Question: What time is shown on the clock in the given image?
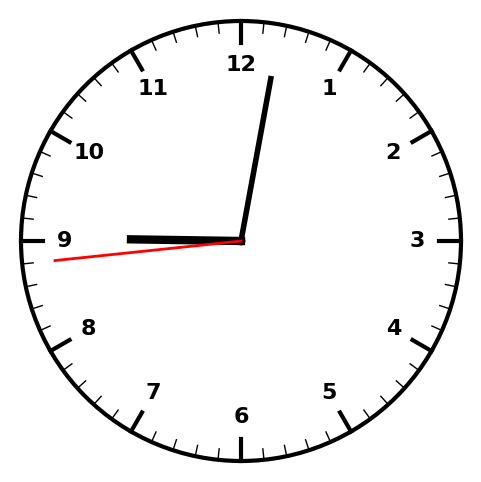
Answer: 09:01:44